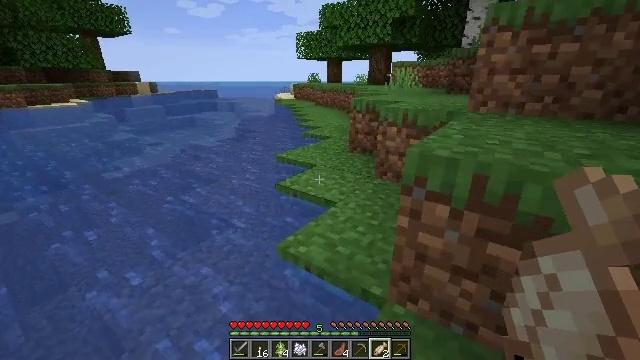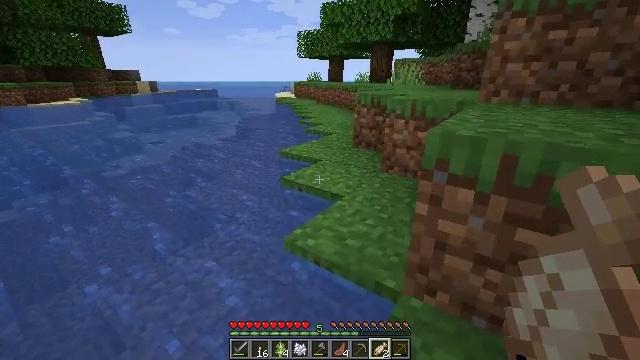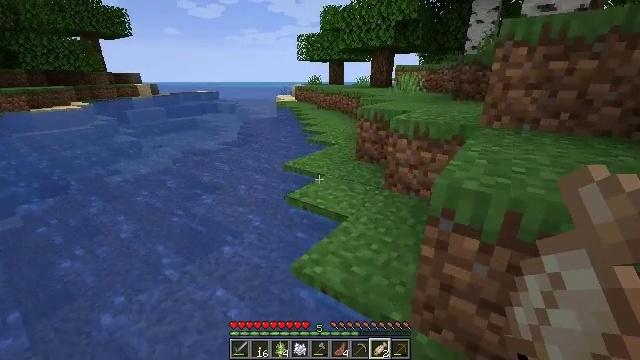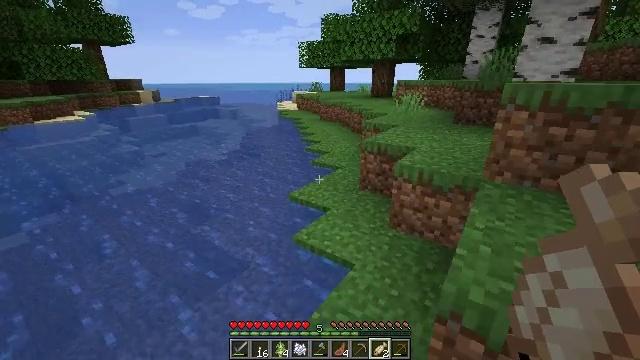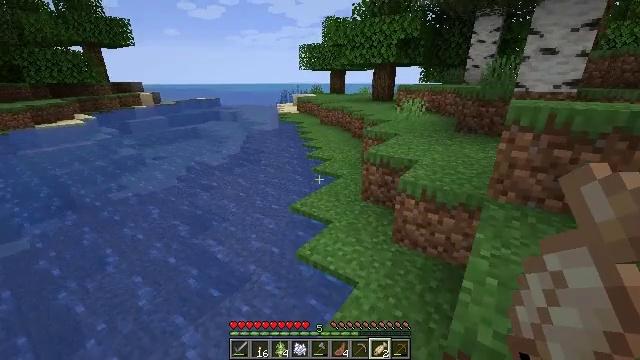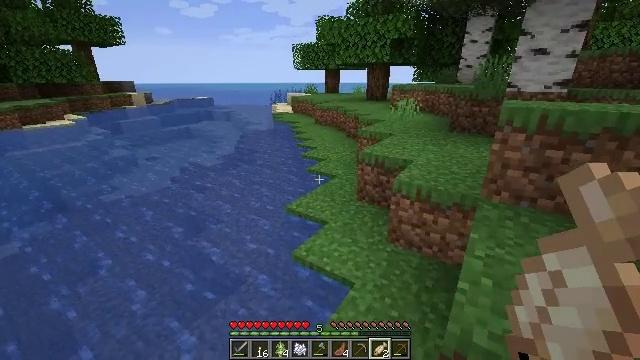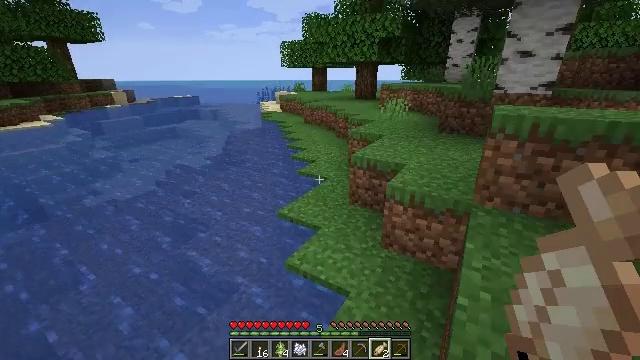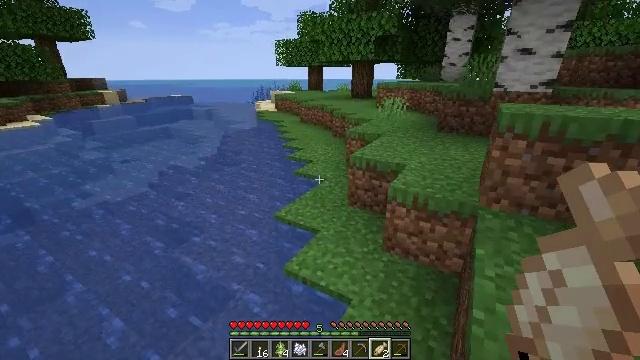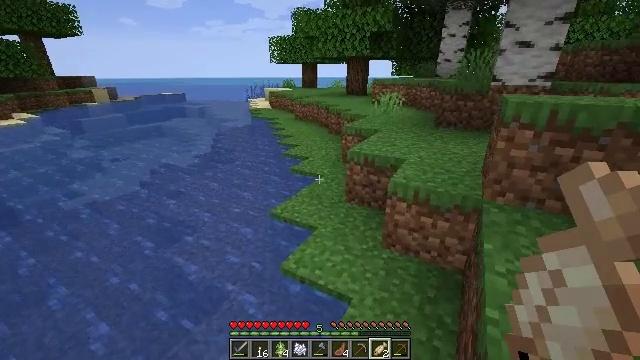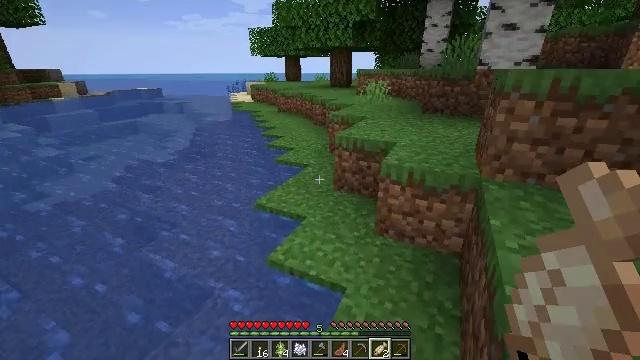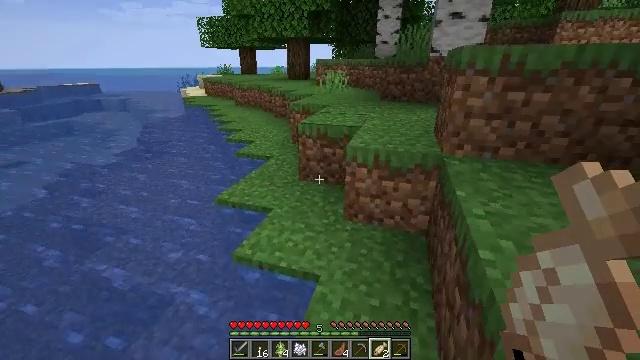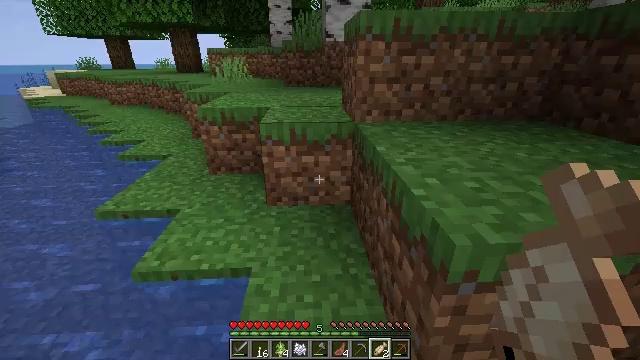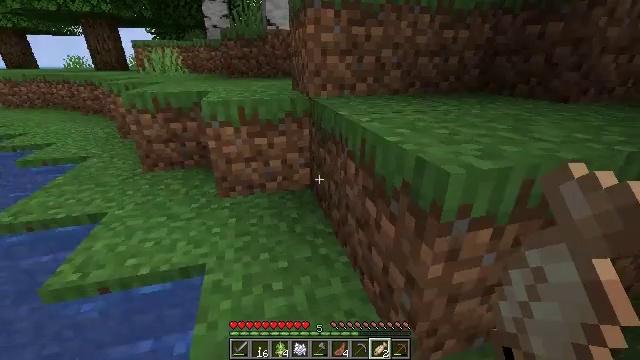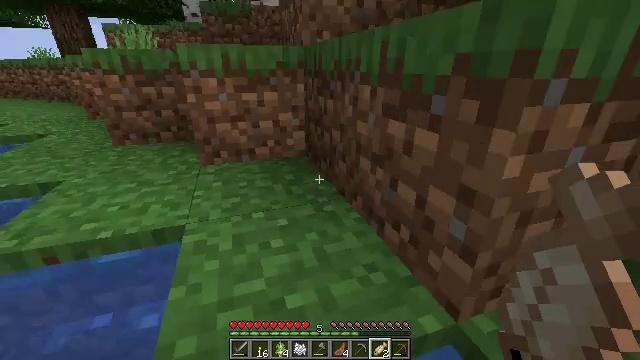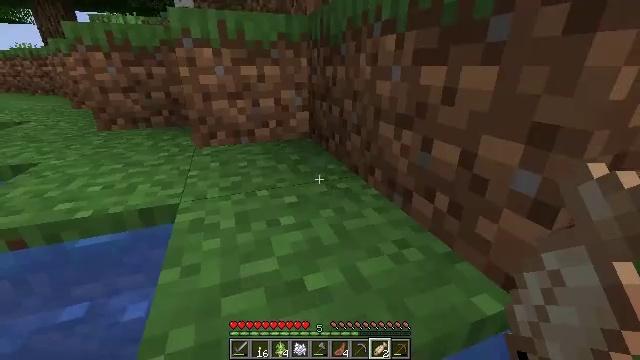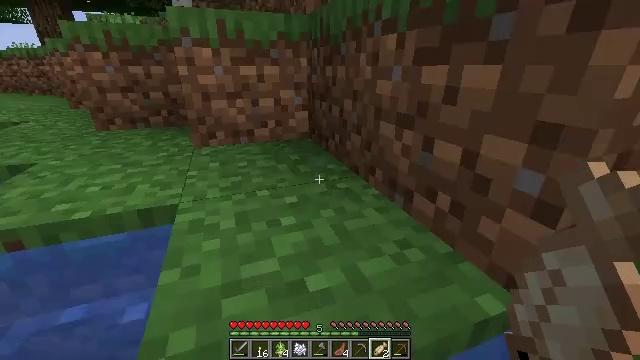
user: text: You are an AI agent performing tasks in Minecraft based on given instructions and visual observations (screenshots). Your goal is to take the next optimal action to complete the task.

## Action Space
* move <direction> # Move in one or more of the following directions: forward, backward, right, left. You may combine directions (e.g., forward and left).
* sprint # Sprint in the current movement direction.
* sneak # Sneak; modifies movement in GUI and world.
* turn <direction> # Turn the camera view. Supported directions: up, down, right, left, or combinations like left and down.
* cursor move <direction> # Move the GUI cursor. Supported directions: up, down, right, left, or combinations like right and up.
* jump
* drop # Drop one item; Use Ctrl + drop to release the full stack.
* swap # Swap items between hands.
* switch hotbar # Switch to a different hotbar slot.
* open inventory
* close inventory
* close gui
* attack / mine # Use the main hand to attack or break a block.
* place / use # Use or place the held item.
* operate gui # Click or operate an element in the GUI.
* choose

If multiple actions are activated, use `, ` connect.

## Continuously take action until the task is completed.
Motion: motion action
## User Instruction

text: Use the furnace to make cooked cod.
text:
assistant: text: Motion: move forward
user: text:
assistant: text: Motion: move forward, jump
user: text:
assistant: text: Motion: move forward, jump
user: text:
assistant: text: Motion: move forward, jump
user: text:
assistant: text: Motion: move forward, turn right, jump
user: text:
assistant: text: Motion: move forward, turn right, jump
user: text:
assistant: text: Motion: move forward, turn right, jump
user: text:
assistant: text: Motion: move forward, turn right, jump
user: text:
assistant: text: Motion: move forward, turn right, jump
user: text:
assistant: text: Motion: move forward, turn right and down, jump
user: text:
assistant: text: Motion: move forward, turn right, jump
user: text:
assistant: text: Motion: move forward, turn right, jump
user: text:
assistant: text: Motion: move forward, turn right, jump
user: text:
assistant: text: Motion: move forward, turn right, jump
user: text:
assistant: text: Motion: move forward, jump
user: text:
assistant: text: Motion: move forward, jump
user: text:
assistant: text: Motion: move forward, jump
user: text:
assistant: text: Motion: move forward, jump
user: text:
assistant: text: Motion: move forward, jump
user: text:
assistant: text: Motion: move forward, jump
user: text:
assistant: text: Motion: move forward, jump
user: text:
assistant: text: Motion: move forward, jump
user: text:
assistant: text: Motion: move forward, jump
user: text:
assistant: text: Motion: move forward, jump
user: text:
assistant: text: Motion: move forward, jump
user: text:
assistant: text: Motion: move forward, jump
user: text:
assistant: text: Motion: move forward, jump
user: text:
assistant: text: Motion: move forward
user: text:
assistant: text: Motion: move forward
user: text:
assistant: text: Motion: move forward